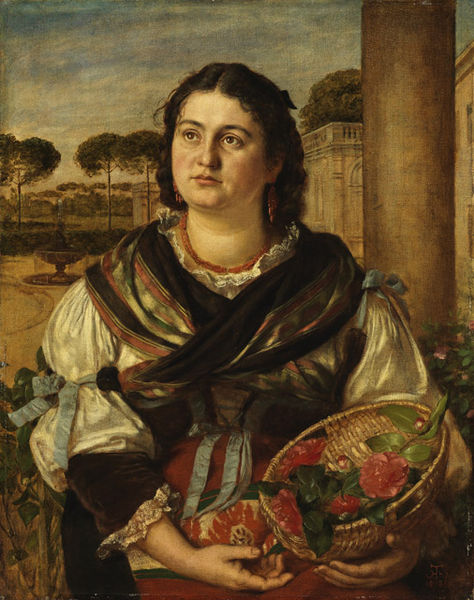
Titel: La Giardiniera
Künstler: Hans Thoma
Standort: Karlsruhe
Institution: Staatliche Kunsthalle Karlsruhe
Schlagwörter: baum, blau, blätter, gemälde, hand, himmel, wasser, weiß, wolken, bäume, gelb, grün, landschaft, mädchen, sand, sitzen, blume, blumen, braun, bunt, frau, haar, hintergrund, kleid, mund, nase, ohrring, schwarz, säule, blick, blüte, blüten, dame, gebäude, haus, park, rose, rosen, rot, schal, schloss, tuch, malerei, rock, schleife, architektur, augen, band, barock, bluse, gesicht, kragen, pelz, samt, spitze, ärmel, bildnis, hals, hände, portrait, porträt, öl, land, gewand, haare, mantel, klassizismus, ohrringe, pflanze, pflanzen, schleifen, theater, locken, puffärmel, renaissance, scheitel, schön, seide, traurig, brunnen, früchte, garten, springbrunnen, hellblau, schürze, spanien, farbig, liebe, italien, perspektive, kette, hof, idylle, platz, melancholie, korb, geländer, edel, rüschen, pfingstrose, halskette, bauer, schwarze haare, ruine, antike, zigeuner, spanisch, palast, wei0, leinwand, allegorie, ölmalerei, tracht, villa, pfingstrosen, sehnsucht, wohlhabend, schultertuch, altan, herrenhaus, pinien, tempel, temple, sule, bänder, brusttuch, blumenkorb, bäurin, rococo, ungarn, brunnenschale, bastkorb, kamelie, hintergurnd, blick nach oben, b, 1800, schalt, blaue bänder, ihrring, füllkorb, flechtforb, italien#